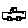
Label: car